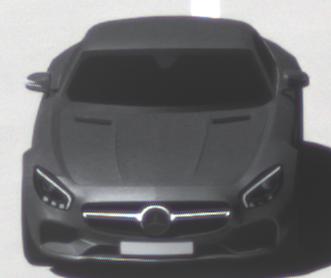
Make: Mercedes-Benz
Model: AMG GT Coupé
Detailed model: AMG GT (190) Coupé
Model produced from: 2014/10
Model produced until: 2017/01
Doors: 2
Color: gray
Road condition: dry road
Daytime: midday
Contrast: medium contrast